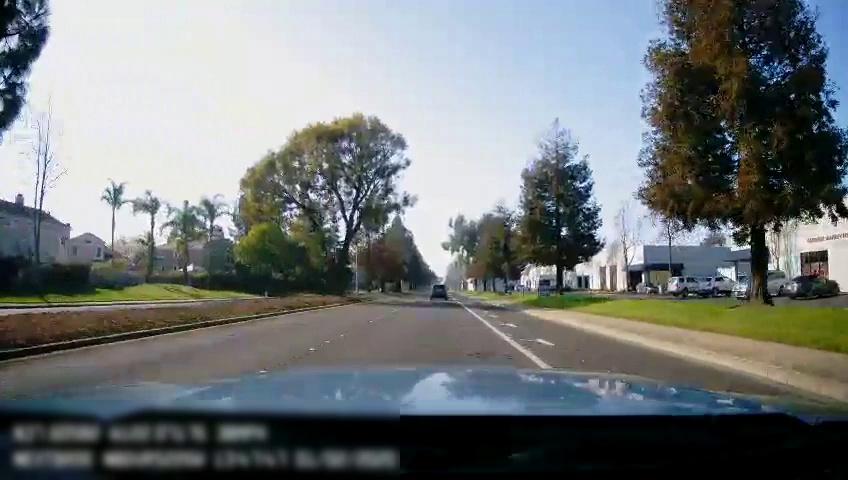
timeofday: Day
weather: Sunny
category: Drivable Space
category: Drivable Space
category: Vehicles | Car
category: Vehicles | Car
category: Vehicles | SUV
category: Vehicles | SUV
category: Vehicles | Car
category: Vehicles | SUV
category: Lanes | Current Lane
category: Lanes | Current Lane